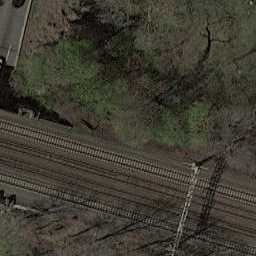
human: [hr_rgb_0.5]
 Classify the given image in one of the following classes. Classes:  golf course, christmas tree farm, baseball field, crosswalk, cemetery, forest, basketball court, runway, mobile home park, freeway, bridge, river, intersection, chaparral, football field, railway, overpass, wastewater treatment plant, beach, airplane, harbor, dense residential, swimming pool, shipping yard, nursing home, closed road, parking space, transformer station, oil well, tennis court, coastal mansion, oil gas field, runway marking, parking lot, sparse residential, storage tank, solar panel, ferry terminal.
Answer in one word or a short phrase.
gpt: railway